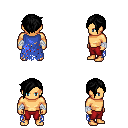
a pixel art fantasy rpg character, male body template, human, tanned skin, blue tattered cape, red pants, black pixie cut hairstyle, white cloth bandages, four views (front, back, left, right), 2x2 character sprite sheet, small pixel art, hard edges, no anti-aliasing